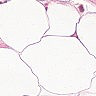
Metastatic tissue present: no